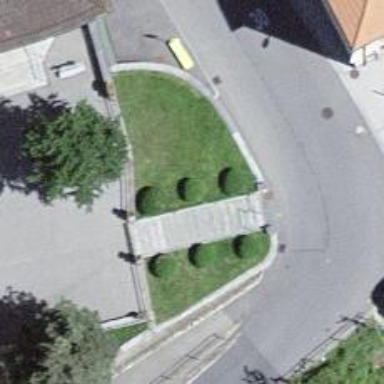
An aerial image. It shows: Shrub in its natural environment.